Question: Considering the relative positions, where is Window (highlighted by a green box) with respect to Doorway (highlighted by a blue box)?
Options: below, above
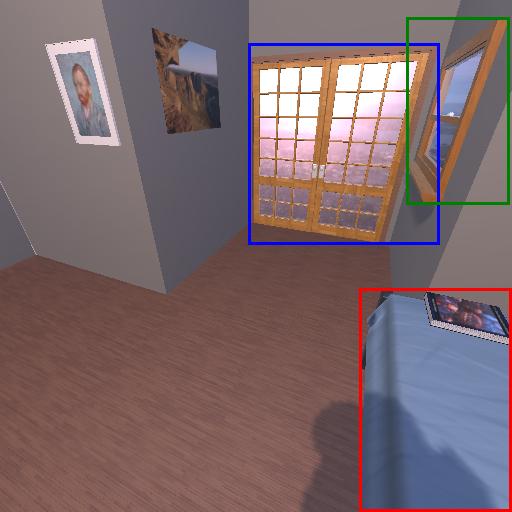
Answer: below